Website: macys
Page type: account-selection
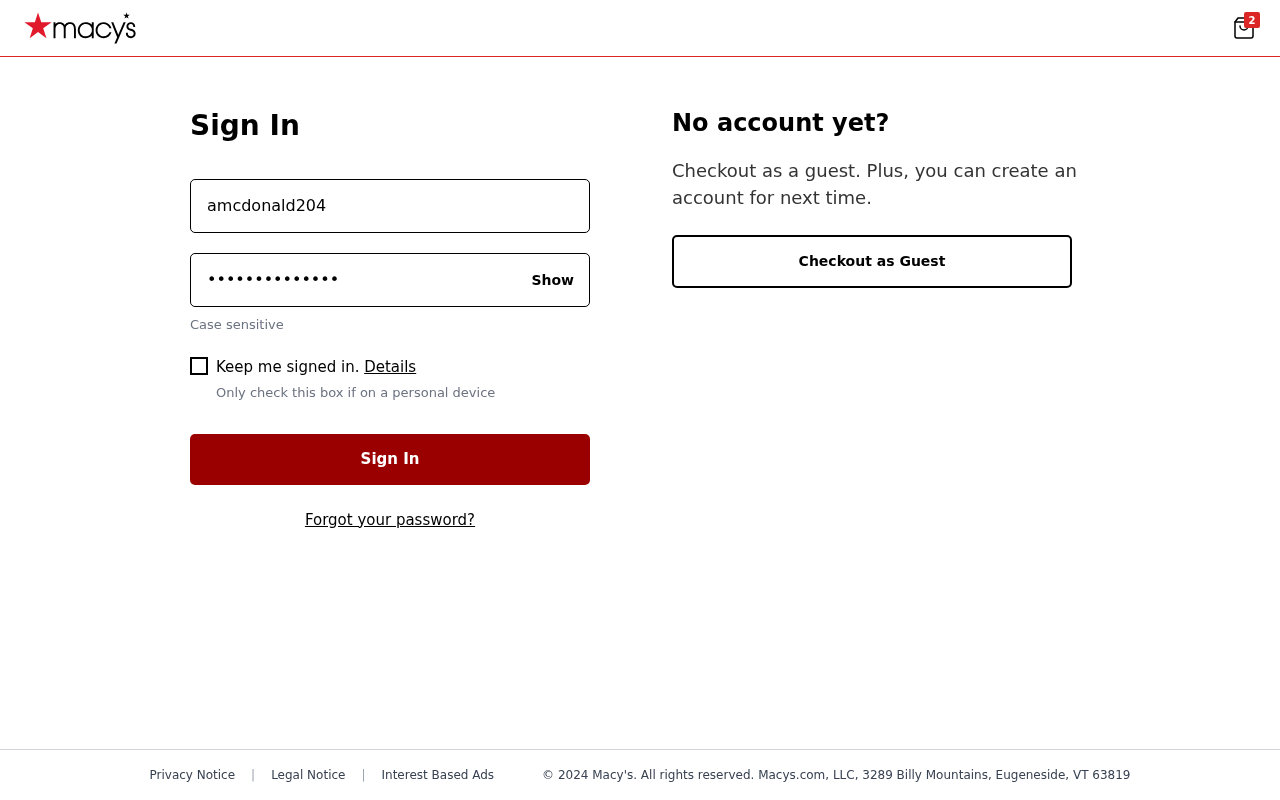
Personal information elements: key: PII_LOGIN_USERNAME
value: amcdonald204
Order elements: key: ORDER_NUM_ITEMS
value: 2